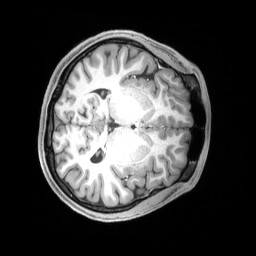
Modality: T1w
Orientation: axial
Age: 19
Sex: male
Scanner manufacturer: siemens
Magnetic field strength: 3 T
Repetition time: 2.4 s
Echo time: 0.00219 s